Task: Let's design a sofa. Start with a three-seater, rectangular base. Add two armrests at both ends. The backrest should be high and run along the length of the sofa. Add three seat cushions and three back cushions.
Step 515:
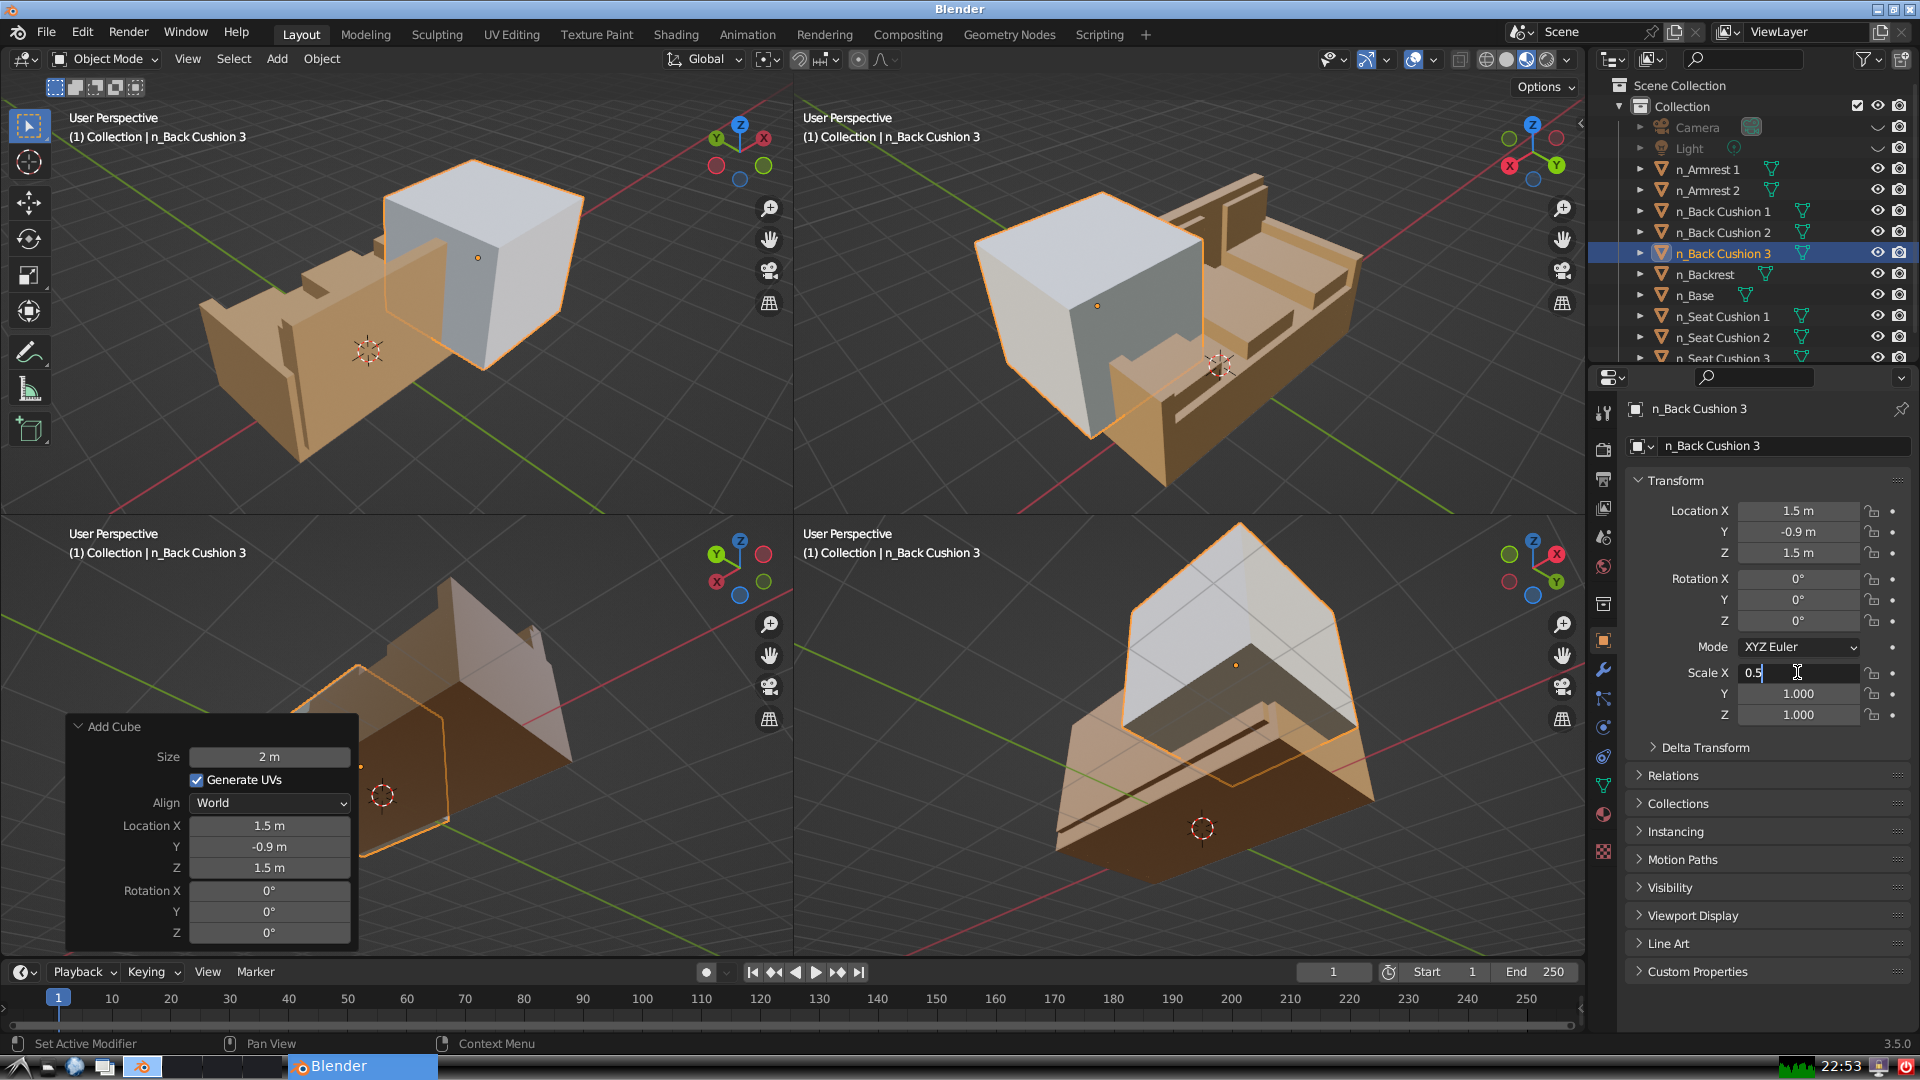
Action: {"key_press": ['Return']}